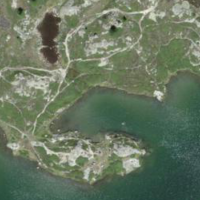
EUNIS habitat code: 26
Species observed at this site:
Vaccinium uliginosum